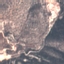
Land use / land cover: HerbaceousVegetation